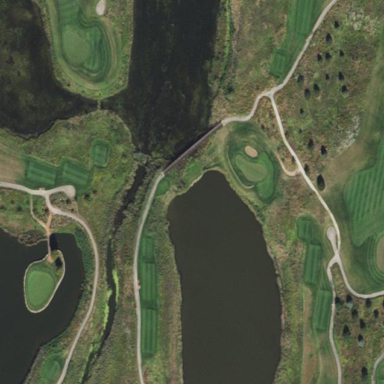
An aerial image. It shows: Picturesque scene of golf course with lateral water hazard.